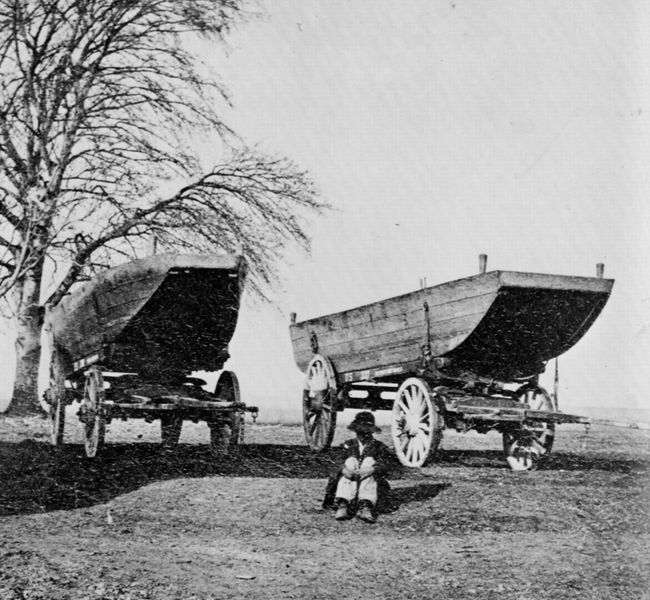
Titel: Pontonboot auf Rädern
Künstler: Mathew B. Brady
Schlagwörter: baum, himmel, mann, schatten, weiß, landschaft, sitzen, äste, grau, holz, hut, licht, schwarz, gras, rasen, wiese, hose, mensch, hände, ast, birke, erde, feld, natur, weide, zweige, einsam, sonne, boden, mantel, sitzend, arbeit, boot, boote, karren, räder, schiff, schiffe, ruhen, zwei, schuhe, acker, ernte, transport, kahl, winter, pause, speichen, rad, wagen, böschung, allein, junge, warten, bauer, foto, fotografie, photographie, zweig, schwarzweiß, photo, achse, fotographie, ausruhen, fuhrwerk, s/w, schife, einsamm, laublos, helle hose, pferdefuhrwerk, wageb, baum kahl, kopf gebeugt, schwimmwagen